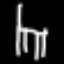
Label: chair